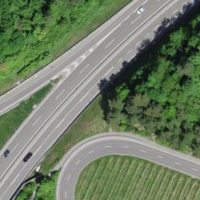
EUNIS habitat code: 57
Species observed at this site:
Medicago lupulina